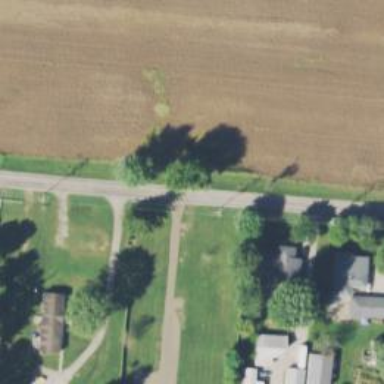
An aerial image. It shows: Tertiary road.